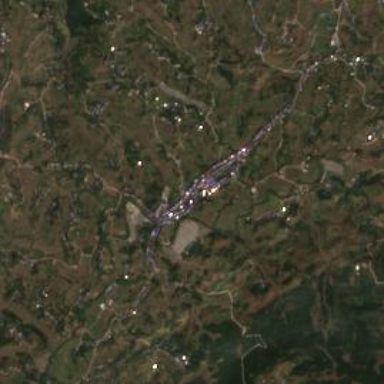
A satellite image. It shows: Township classified as town.